Aerial crown-view tile of a tropical tree (Barro Colorado Island, Panama), acquired 20250124:
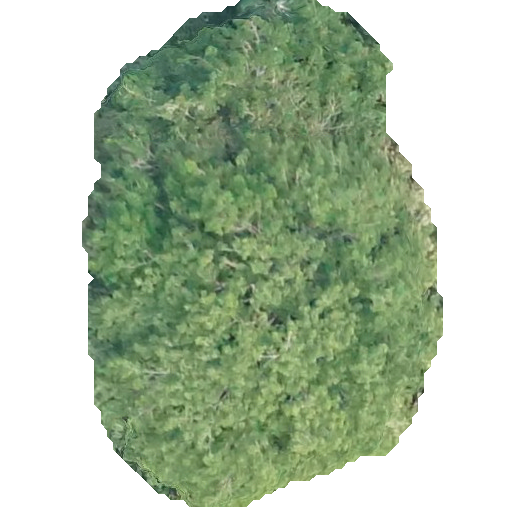
Species: Jupunba macradenia
GBIF accepted scientific name: Jupunba macradenia
Crown area: 214.524 m²